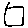
Label: square